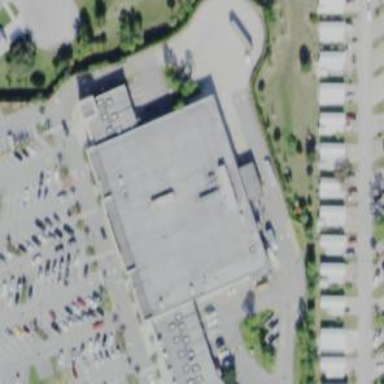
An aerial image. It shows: Supermarket.